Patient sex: M
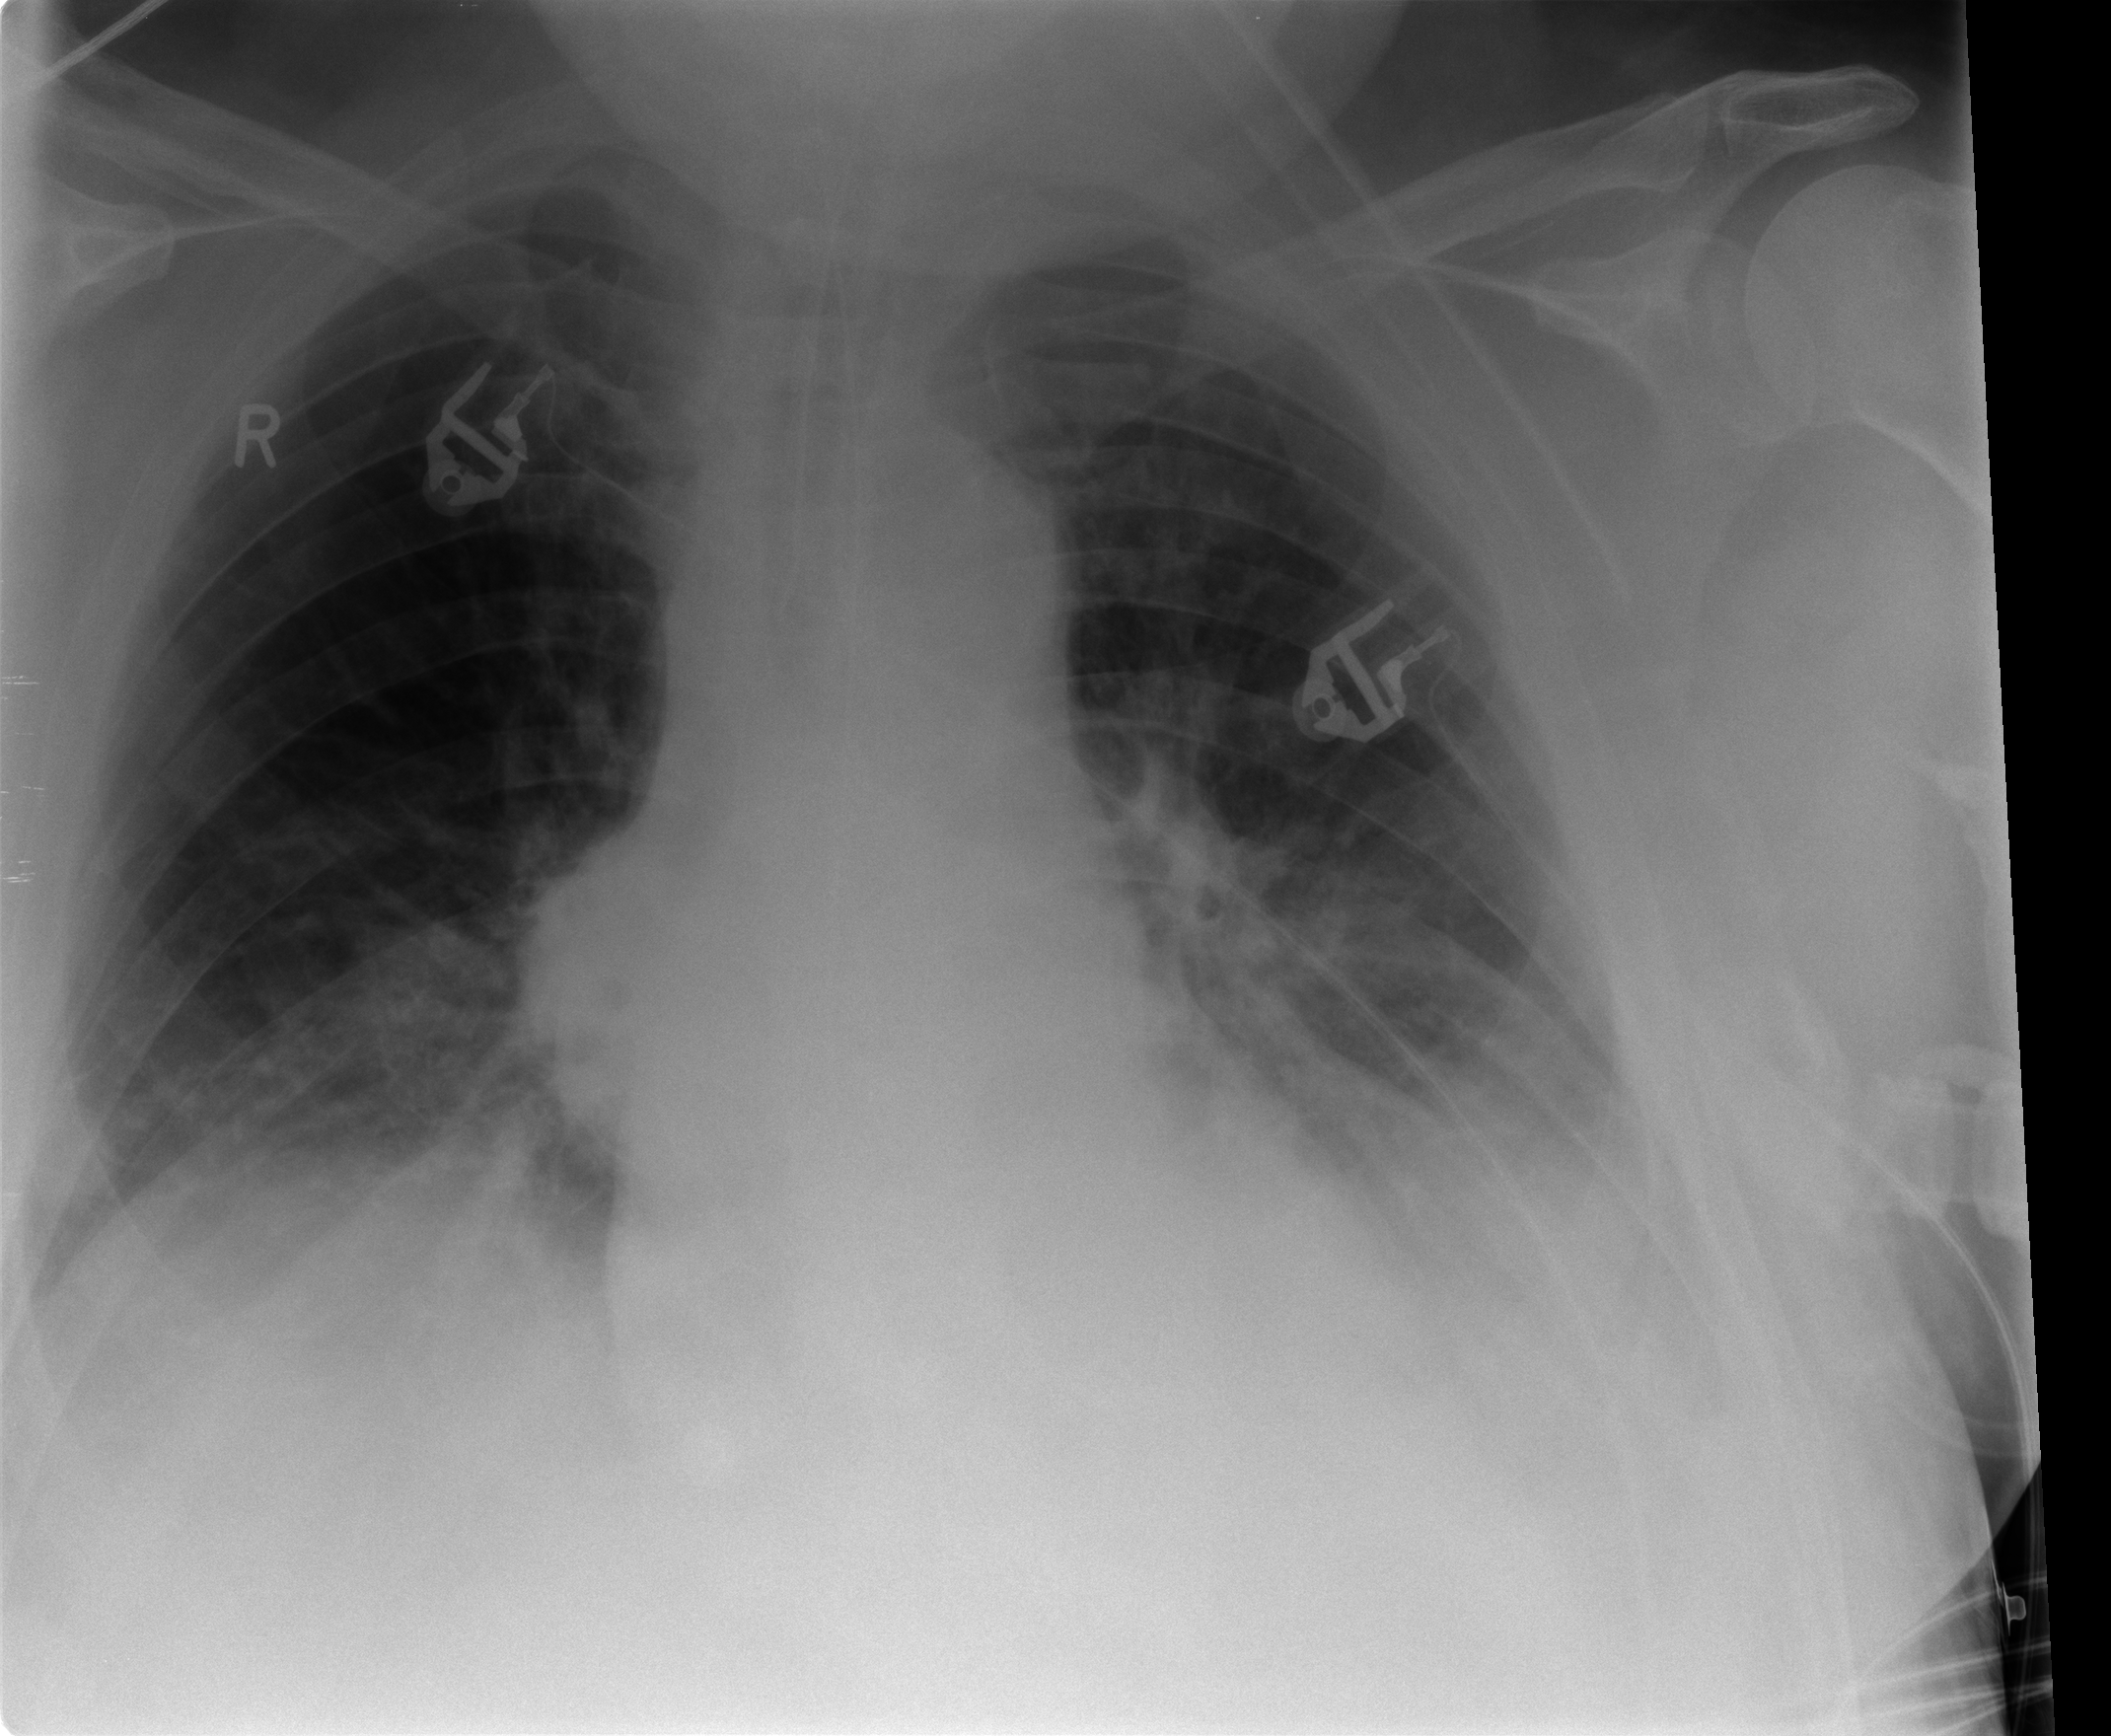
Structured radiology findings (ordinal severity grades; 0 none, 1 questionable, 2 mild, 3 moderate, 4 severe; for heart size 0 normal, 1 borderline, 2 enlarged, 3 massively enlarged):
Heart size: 2
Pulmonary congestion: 3
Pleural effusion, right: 3
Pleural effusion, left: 3
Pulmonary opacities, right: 1
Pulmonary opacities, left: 1
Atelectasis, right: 2
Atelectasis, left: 2